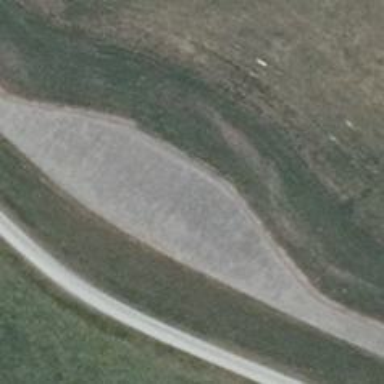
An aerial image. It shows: Passing place on the road.